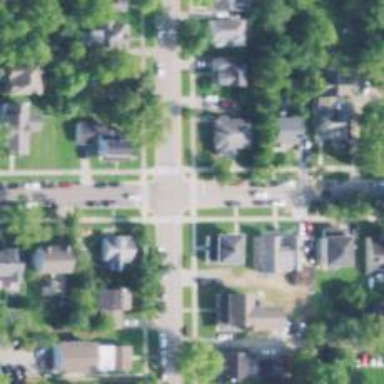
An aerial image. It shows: Residential road with separate sidewalk.